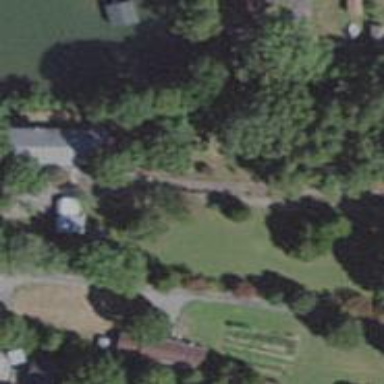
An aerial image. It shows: Driveway.